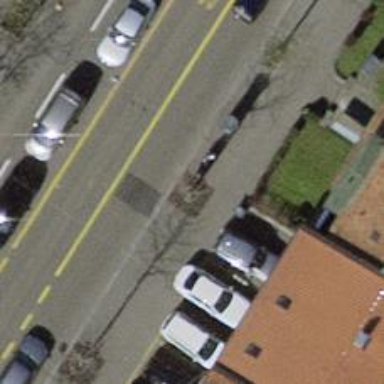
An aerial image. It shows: Avenue lined with trees.